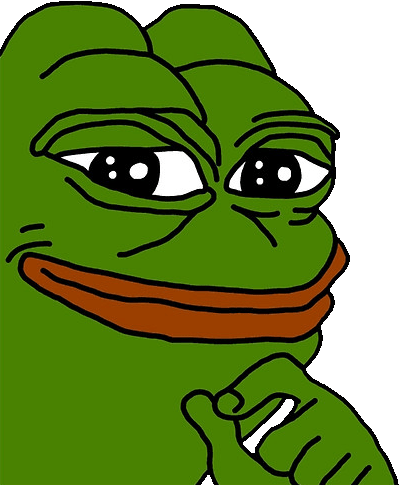
Label: 5_Pepe